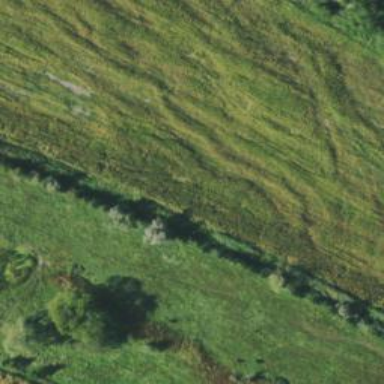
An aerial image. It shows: Row of trees in natural setting.